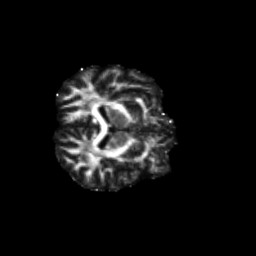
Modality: FA
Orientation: axial
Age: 61
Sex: male
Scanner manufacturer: siemens
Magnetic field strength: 3 T
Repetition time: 4.71 s
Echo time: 0.0906 s